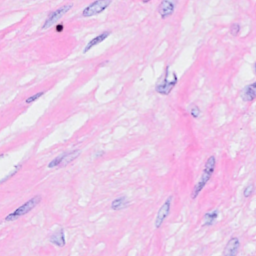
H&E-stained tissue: Breast